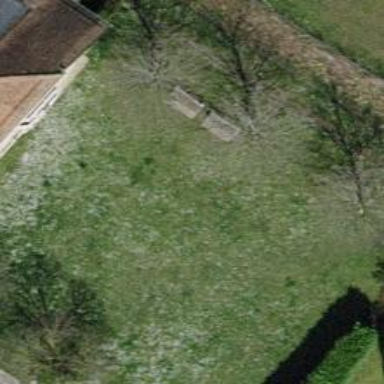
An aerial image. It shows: Bench.